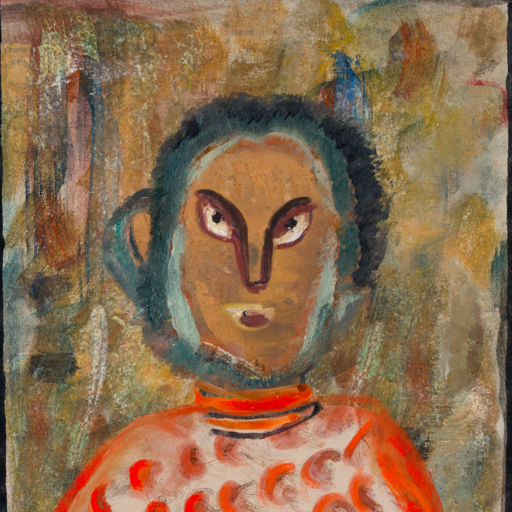
Background: Pipe, Head And Neck Front: In_The_Sun, Face Front: After_Raid, Bust: Rupkatha, Hair Front: Boggyland, Head Accessory: Blank, Second Necklace: Blank, Necklace: Experience, Baby: Blank